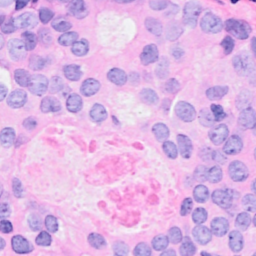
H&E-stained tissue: Breast